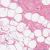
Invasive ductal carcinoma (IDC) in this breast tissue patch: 0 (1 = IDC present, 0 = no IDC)